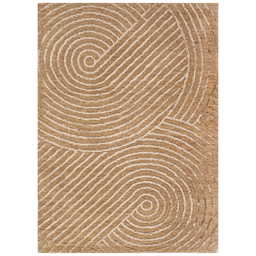
Label: decoration